Question: I have a many-to-many relationship in NHibernate, and I'm trying to bind all items in a Html.ListBoxFor() to my Model, but that list always comes with 0 items in the Model passed to Controller.
Here's what I've got so far:
Role.hbm.xml > 'left' side of many-to-many relationship
'''
<bag name="LdapGroups" table="CADU_TB_ROLE_LDAP_OBJECTS" cascade="all">
<key column="ID_ROLE" />
<many-to-many column="ID_LDAP_OBJECT" class="LdapObject" />
</bag>
'''
Role.cs > Model
'''
public class Role {
public virtual IList<LdapObjects> LdapGroups {
get;
set;
}
}
'''
RoleController.cs > Controller
'''
public class RoleController: Controller {
public ActionResult Create(Role obj) {
// Create logic here
// here, obj.LdapGroups.Count is equal to 0, but instantiated
}
}
'''
Create.aspx > View (right list in image below)
'''
<%= Html.ListBoxFor(model => model.LdapGroups,
new List<CaduMVC.Models.LdapObject>()
.Select(o => new SelectListItem() {
Value = o.Id.ToString(),
Text = o.Description
}),
new { id="lbSelectedGroups",
@class = "form-control",
style = "height: 120px;" }) %>
'''
Here's the View (Items are passed from left to right using JQuery. Item type is )

I need to get all items from (right list) and put them in the param (Create Action), but it comes with 0 items
How can I do that?
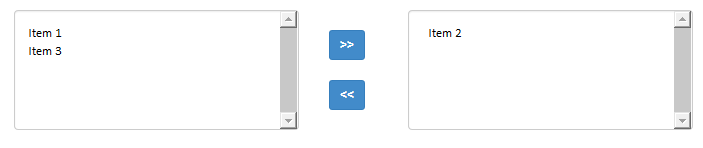
Answer: After some debugging, I found that 'Html.ListBoxFor()' method sends a collection of values ('value' attribute from 'option' tag), and not the 'ListItem' objects (which I was expecting).
I created a transient property in the Model object of type 'int[]', which receives that list of values, then create and insert the deattached objects into the list of LdapObjects. As follows:
Role.cs > Model
'''
public class Role {
public virtual IList<LdapObjects> LdapGroups {
get;
set;
}
// Transient
public virtual int[] LdapGroupsSelected {
get;
set;
}
}
'''
Create.aspx > View (right list in image above)
'''
<%= Html.ListBoxFor(model => model.GruposLdapSelecionados,
new Iesi.Collections.Generic.HashedSet<CaduMVC.Models
.LdapObject>()
.Select(o => new SelectListItem() {
Value = o.Id.ToString(),
Text = o.Descricao,
}),
new { id="lbGruposSelecionados",
@class = "form-control",
style = "height: 120px;" }) %>
'''
RoleController.cs > Controller
'''
public ActionResult Create(Role obj) {
. . .
for(int i = 0; i < obj.LdapGroupsSelected.Length; i++) {
obj.LdapGroups.Add(new LdapObject(Convert.ToInt32(
obj.LdapGroupsSelected[i])));
}
session.Merge(obj);
}
'''